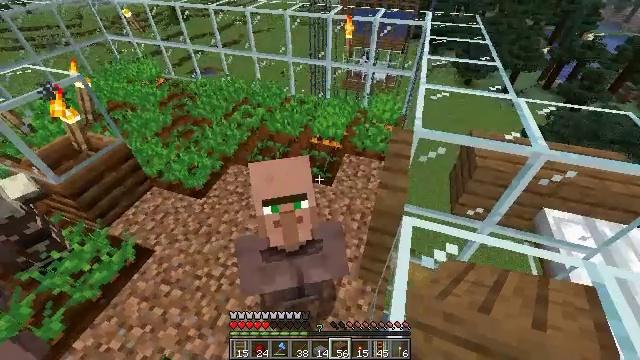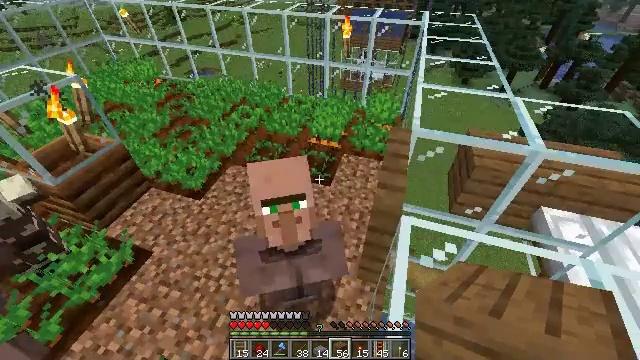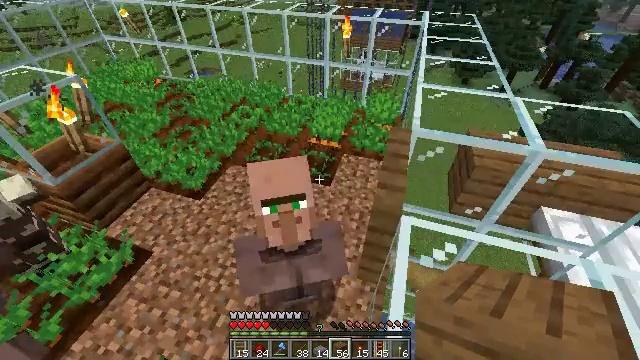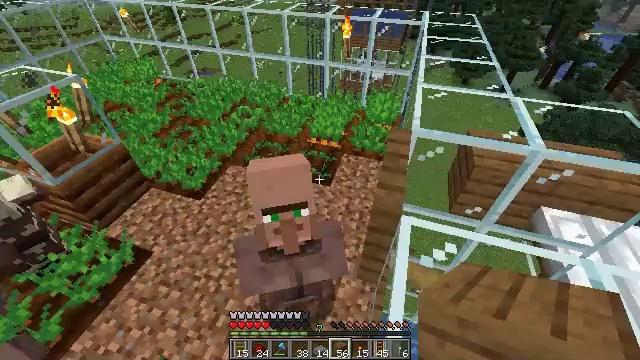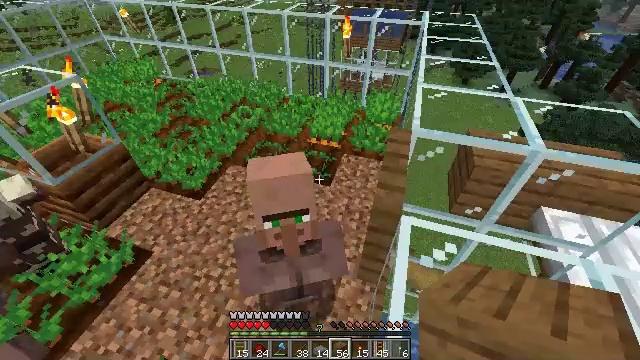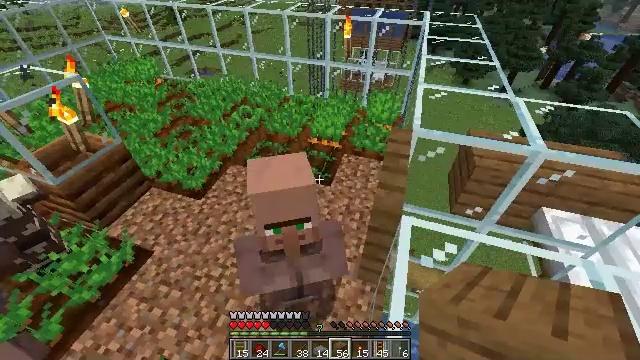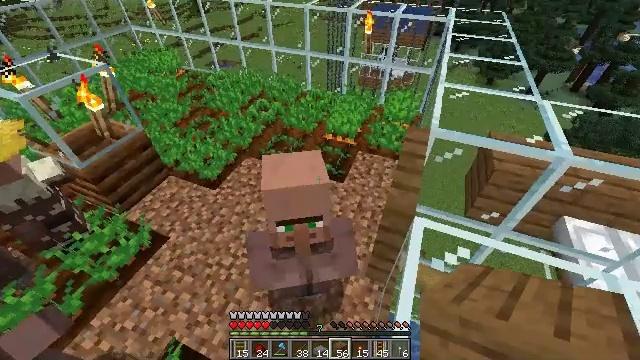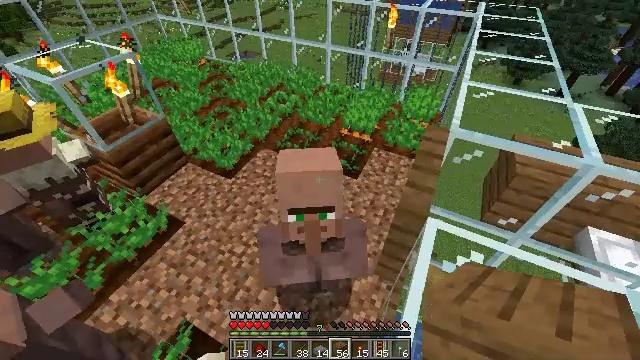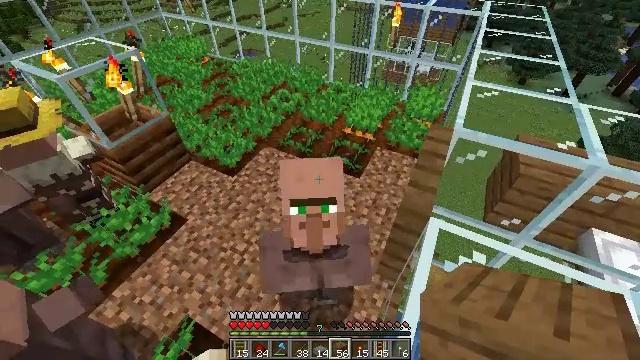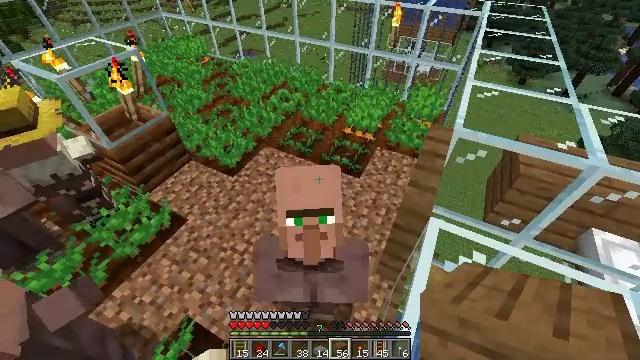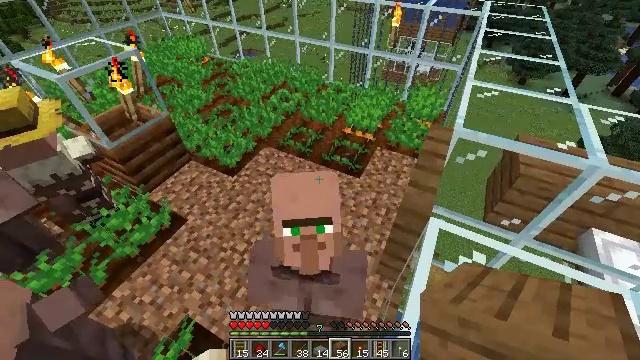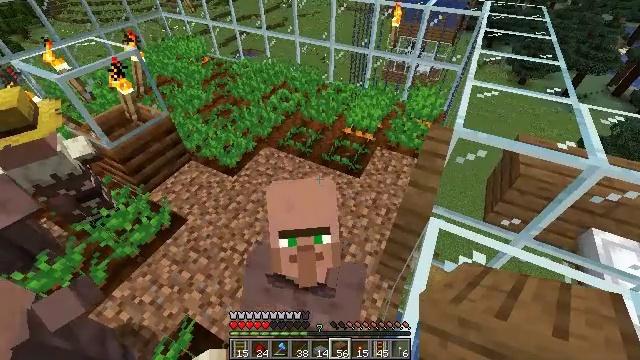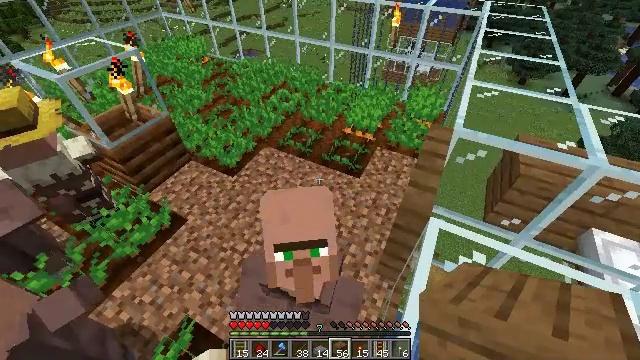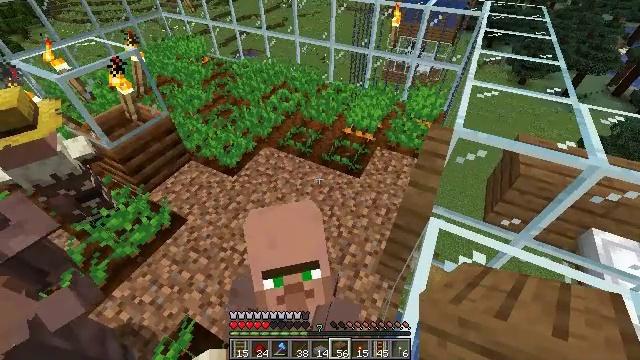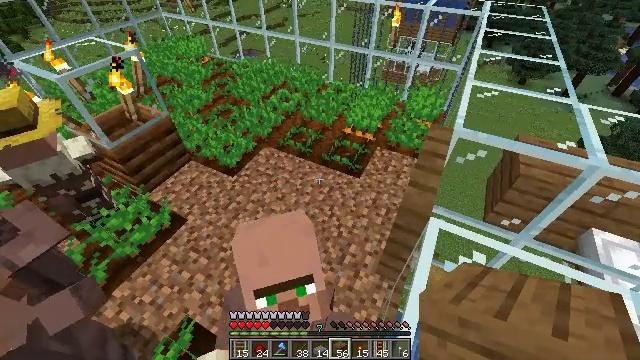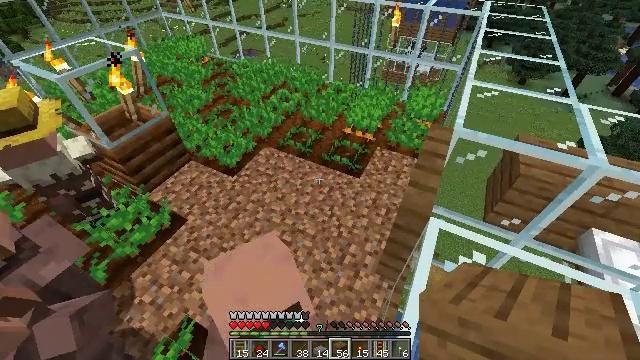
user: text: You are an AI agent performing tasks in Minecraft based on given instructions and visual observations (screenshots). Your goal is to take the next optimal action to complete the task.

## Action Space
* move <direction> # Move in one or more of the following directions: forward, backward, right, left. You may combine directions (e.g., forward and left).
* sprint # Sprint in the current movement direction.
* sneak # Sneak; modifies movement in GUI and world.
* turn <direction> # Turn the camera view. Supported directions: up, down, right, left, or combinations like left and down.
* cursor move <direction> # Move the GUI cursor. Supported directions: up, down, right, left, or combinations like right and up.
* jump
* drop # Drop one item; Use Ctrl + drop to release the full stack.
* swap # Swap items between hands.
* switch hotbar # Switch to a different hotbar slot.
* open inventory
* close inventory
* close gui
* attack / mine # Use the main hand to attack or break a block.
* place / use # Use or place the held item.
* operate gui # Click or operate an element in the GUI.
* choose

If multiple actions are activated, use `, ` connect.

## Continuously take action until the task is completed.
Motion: motion action
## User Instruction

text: Hunt the villager.
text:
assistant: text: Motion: sneak
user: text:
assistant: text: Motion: sneak
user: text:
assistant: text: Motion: sneak
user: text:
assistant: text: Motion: sneak
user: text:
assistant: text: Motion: sneak
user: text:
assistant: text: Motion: sneak, turn left
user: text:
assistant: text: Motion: sneak, turn left and down
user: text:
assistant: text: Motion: sneak
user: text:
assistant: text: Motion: sneak
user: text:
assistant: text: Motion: sneak
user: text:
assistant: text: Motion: sneak
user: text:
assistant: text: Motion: sneak
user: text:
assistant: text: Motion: sneak
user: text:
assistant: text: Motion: sneak
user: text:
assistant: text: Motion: sneak
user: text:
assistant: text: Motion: sneak
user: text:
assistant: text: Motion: sneak
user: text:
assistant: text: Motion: sneak, turn left and down
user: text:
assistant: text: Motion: sneak, turn left and down
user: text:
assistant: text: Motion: sneak, turn left
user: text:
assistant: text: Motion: sneak, turn left and up
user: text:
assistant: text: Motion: sneak, turn left and up
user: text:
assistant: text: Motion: sneak, turn left
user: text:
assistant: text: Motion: sneak
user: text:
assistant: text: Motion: sneak
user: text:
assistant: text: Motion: sneak
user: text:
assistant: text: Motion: sneak
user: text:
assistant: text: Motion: sneak
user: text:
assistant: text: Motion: sneak
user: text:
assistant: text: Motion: sneak